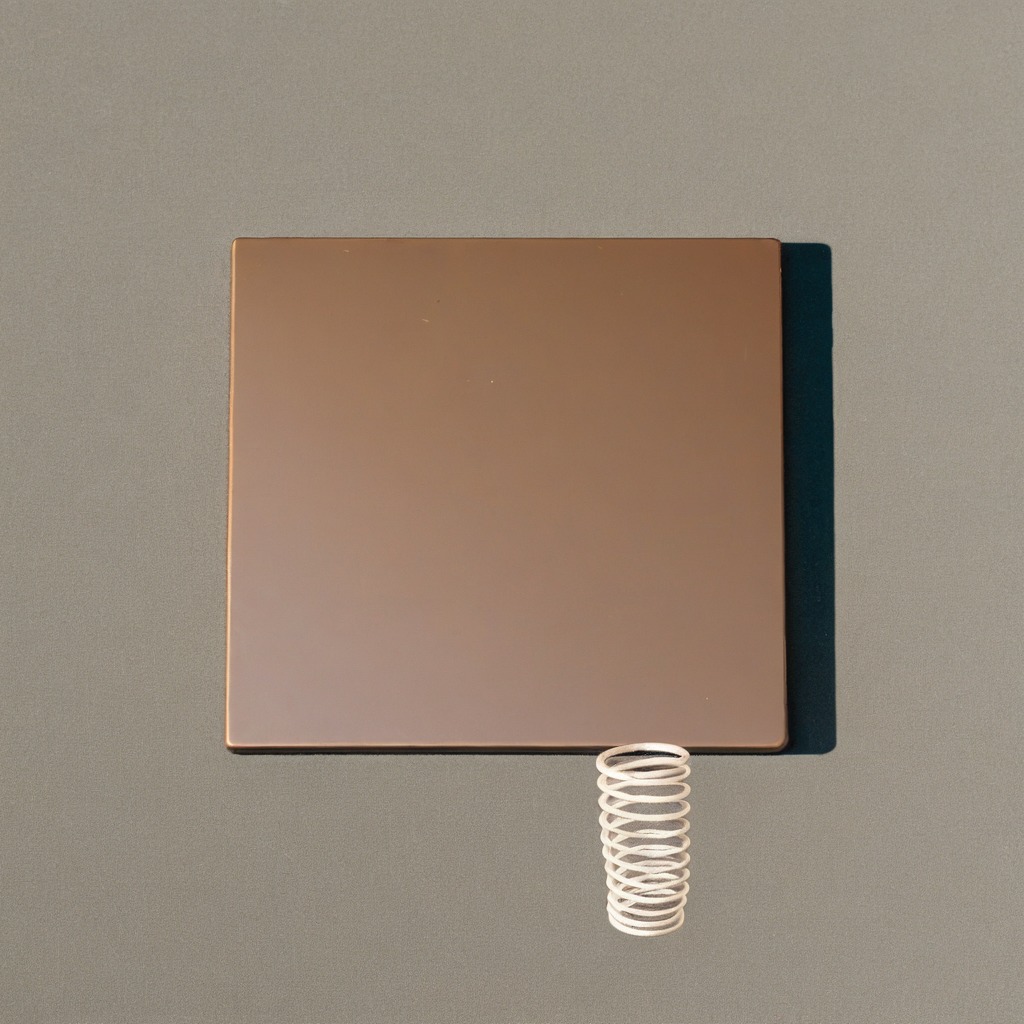
A coiled metal spring is lying on the table.